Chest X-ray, AP view. Patient: 72 years old, sex F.
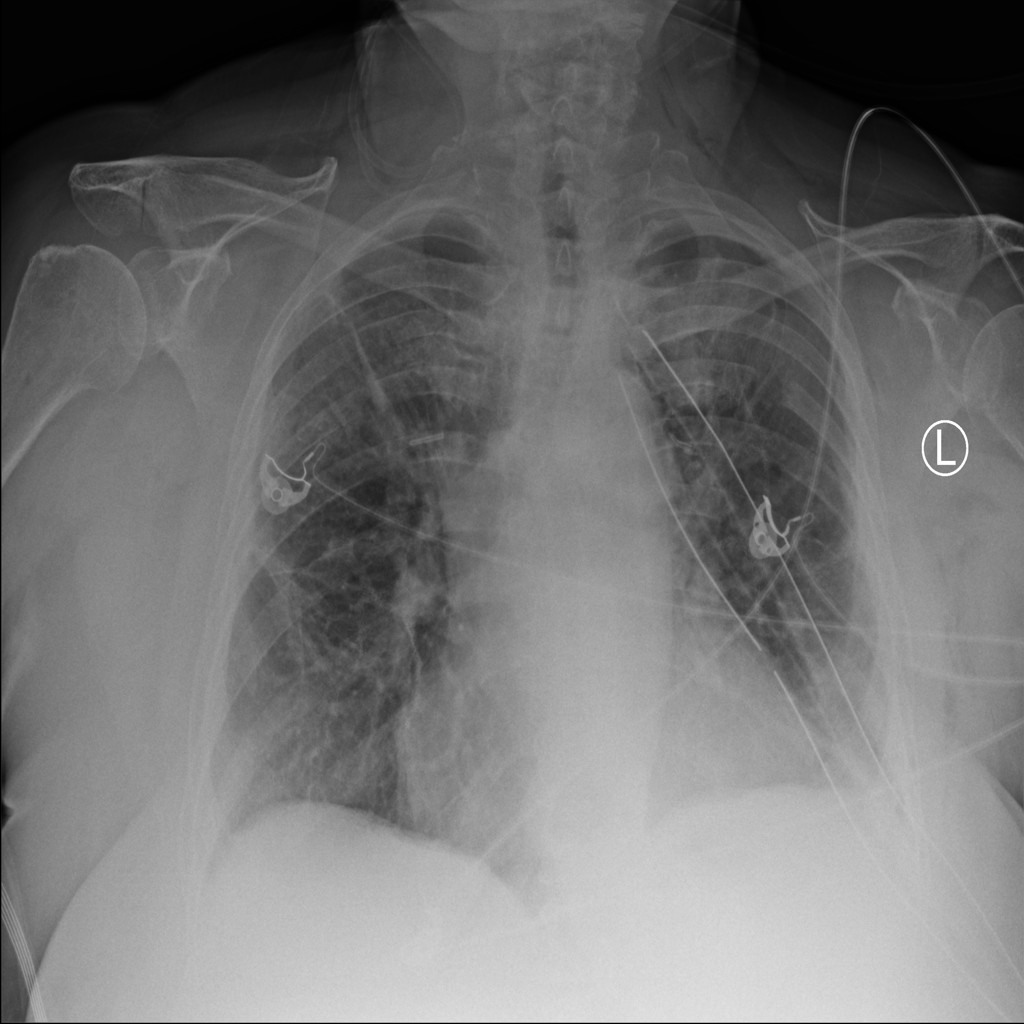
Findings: Pneumothorax